Question: Yes I read <URL> question. No it didn't help.
The problem is that only the highlighted area of my 'ListView' cell is clickable. It is the area that is filled with text. Take a look on the picture:

So when you click on the circled area - it wouldn't respond.
Any ideas on how to make it work properly???
my list layout:
'''
<?xml version="1.0" encoding="utf-8"?>
<LinearLayout xmlns:android="http://schemas.android.com/apk/res/android"
android:layout_width="wrap_content"
android:layout_height="wrap_content"
android:padding="5dp">
<ImageView
android:id="@+id/shoulderLogo"
android:layout_width="100dp"
android:layout_height="100dp"
android:layout_marginLeft="5dp"
android:layout_marginRight="20dp"
android:layout_marginTop="5dp">
</ImageView>
<TextView
android:id="@+id/shoulderLabel"
android:layout_width="match_parent"
android:layout_height="wrap_content">
</TextView>
</LinearLayout>
'''
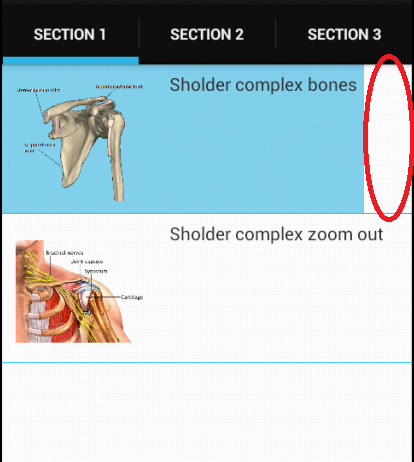
Answer: I'm pretty sure this is because your list layout LinearLayout has a 'layout_width' of 'wrap_content'. This will cause your row to only be as wide as the views contained within. If you set it instead to 'fill_parent' or 'match_parent' it will extend to fill the width of your list.